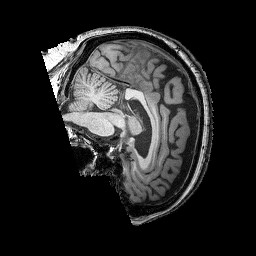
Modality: T1w
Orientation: sagittal
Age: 53
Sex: female
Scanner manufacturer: siemens
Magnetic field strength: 3 T
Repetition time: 2.25 s
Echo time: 0.00415 s